Aerial crown-view tile of a tropical tree (Barro Colorado Island, Panama), acquired 20240611:
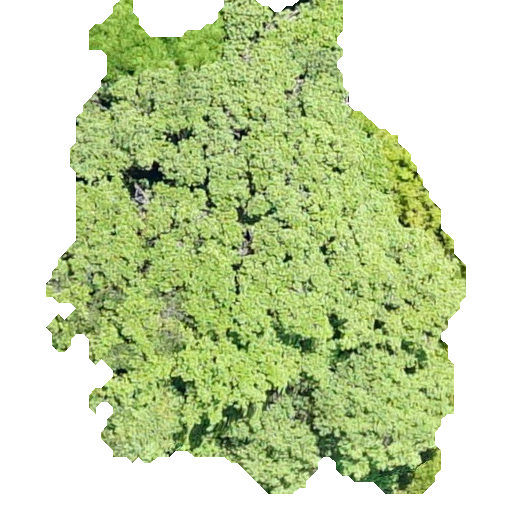
Species: Sloanea terniflora
GBIF accepted scientific name: Sloanea terniflora
Crown area: 237.839 m²